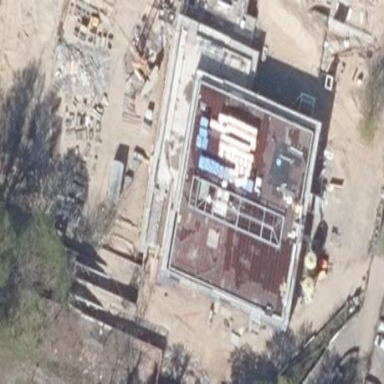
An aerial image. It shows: Public building with flat red roof.